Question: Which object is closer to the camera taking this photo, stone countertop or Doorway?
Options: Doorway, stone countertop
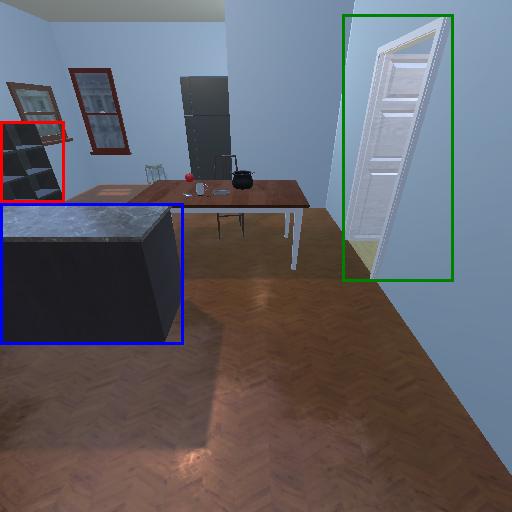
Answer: Doorway